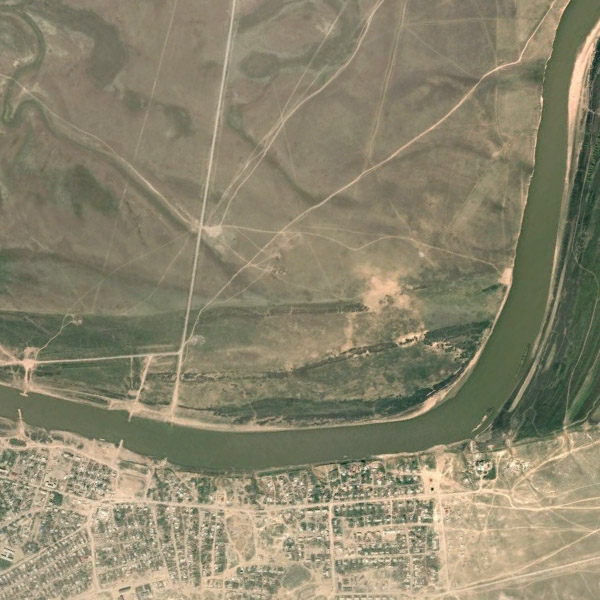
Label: River